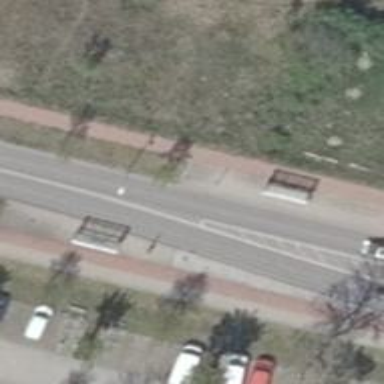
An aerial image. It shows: Public transport stop position.